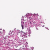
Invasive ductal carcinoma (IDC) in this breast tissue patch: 0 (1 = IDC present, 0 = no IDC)